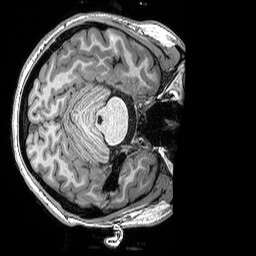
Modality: T1w
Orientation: axial
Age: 22
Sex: female